Field crop: maize
Growth stage: 2
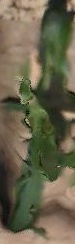
Species: maize